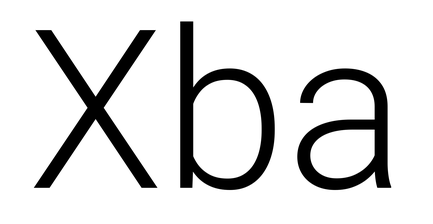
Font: Roboto_Light